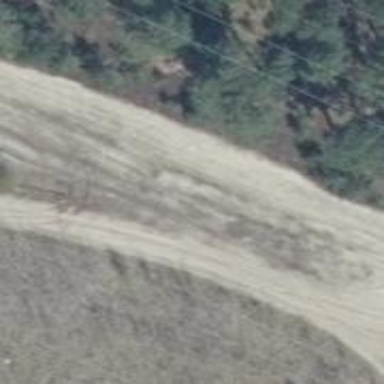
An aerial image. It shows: Sandy track with grade5 tracktype.